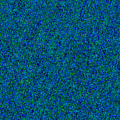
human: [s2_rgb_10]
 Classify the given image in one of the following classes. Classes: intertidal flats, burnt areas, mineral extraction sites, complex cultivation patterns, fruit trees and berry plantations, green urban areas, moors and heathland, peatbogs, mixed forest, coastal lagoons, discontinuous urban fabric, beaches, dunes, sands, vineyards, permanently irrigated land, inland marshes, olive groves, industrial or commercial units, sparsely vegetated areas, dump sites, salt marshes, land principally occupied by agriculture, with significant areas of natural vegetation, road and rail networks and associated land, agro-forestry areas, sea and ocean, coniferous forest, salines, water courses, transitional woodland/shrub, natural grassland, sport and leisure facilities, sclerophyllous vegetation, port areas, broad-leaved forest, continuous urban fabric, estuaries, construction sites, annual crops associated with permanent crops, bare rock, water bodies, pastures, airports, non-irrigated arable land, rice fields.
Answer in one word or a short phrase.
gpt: sea and ocean